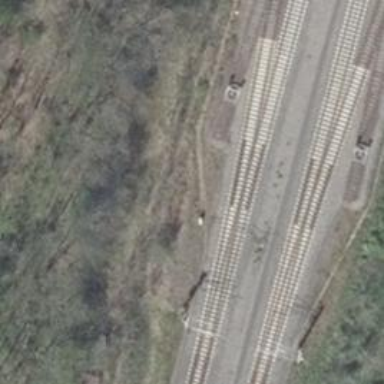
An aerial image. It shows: Siding railway line with electrified contact line for the trains.